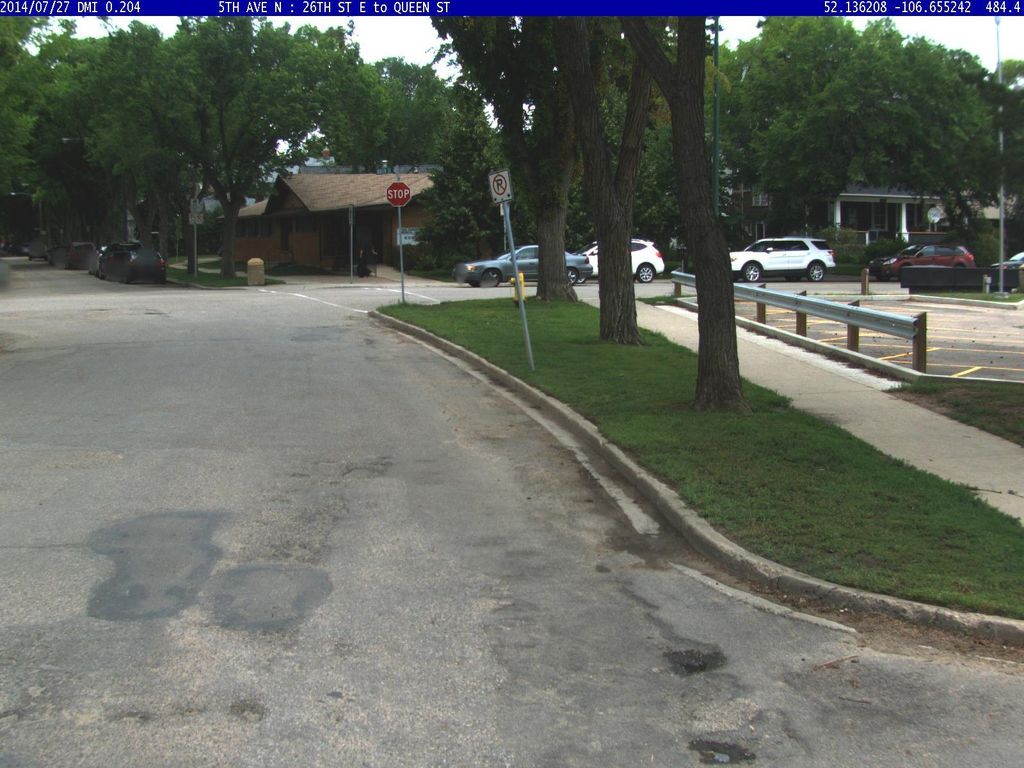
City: saskatoon